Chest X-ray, AP view. Patient: 61 years old, sex F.
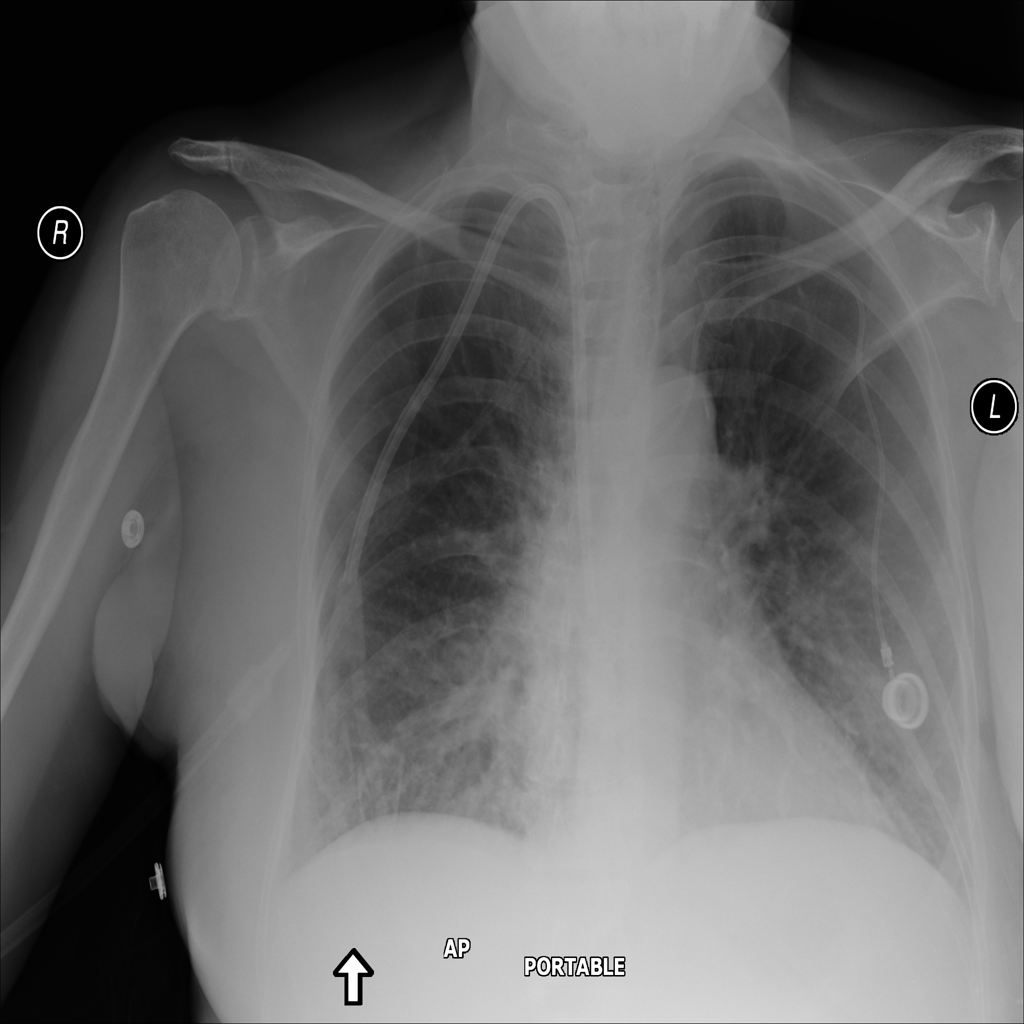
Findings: Atelectasis, Edema